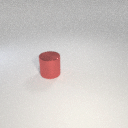
large red metal cylinder